Question: When i Launch an watch app, it shows the watch app screen that we designed. How can we see the Home screen of an apple watch in the Emulator.

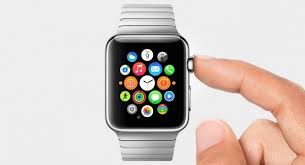
Answer: This is not possible, at least not yet.
In Xcode you have to choose which target scheme (app or glance) you want to run in the simulator.
I think Apple does not want to show what the Apple Watch might look like before it is released.